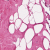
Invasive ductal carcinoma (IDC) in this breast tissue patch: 0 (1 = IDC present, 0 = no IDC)